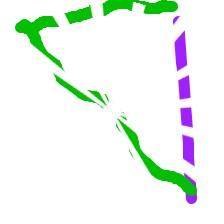
Shape: triangle